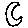
Label: moon